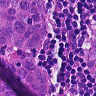
Metastatic tissue present: yes